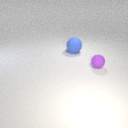
large blue rubber sphere to the left of small purple rubber sphere